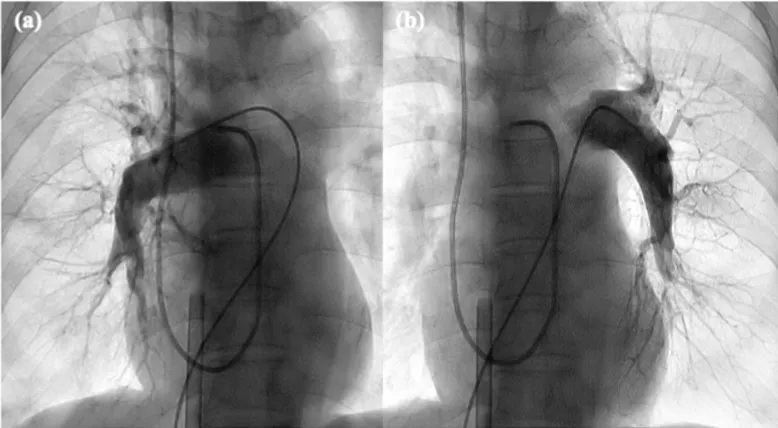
Pulmonary angiography before BPA revealed only a small fresh bloody thrombus in the right A1 and left A9 and chronic thromboembolic lesions of webs, subtotal occlusion, and total occlusion in the bilateral pulmonary arteries at segmental levels.
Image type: radiology (x_ray)